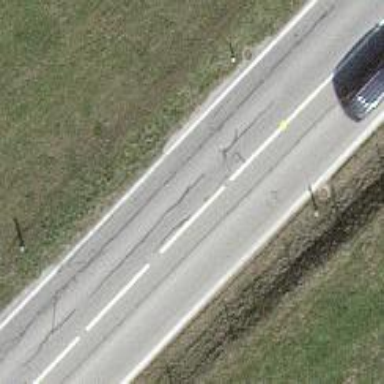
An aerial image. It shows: Primary highway.